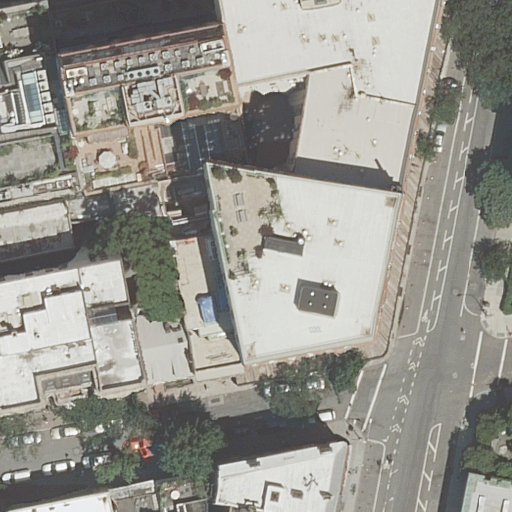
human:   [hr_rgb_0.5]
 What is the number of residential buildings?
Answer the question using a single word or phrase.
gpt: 16

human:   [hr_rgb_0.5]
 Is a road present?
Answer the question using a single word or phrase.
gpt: yes

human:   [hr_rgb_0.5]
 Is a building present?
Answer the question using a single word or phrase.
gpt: yes

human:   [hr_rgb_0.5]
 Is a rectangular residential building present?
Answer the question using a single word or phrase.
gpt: yes

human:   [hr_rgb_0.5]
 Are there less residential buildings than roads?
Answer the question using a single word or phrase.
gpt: no

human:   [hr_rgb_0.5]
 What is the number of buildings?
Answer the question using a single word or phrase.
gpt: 16

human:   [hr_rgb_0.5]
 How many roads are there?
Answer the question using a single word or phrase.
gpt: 2

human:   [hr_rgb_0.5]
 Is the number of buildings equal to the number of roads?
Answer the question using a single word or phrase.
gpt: no

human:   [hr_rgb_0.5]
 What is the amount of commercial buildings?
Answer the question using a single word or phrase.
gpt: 0

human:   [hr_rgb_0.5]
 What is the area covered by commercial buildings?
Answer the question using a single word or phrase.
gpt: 0m2

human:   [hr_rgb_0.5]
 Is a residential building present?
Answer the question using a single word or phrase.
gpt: yes

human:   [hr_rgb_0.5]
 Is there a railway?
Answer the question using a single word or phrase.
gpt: no

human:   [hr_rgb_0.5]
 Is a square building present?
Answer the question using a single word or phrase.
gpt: no

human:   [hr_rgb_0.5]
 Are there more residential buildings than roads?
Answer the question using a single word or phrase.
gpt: yes

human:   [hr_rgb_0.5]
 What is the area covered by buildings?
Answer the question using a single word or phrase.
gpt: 5525m2

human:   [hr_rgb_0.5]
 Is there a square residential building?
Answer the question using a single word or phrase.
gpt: no

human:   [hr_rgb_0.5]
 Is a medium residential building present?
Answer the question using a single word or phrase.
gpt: yes

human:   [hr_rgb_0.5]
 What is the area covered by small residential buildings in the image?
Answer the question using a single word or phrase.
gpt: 506m2

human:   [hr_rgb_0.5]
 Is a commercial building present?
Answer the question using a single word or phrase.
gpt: no

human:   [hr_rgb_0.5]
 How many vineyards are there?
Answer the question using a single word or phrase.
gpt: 0

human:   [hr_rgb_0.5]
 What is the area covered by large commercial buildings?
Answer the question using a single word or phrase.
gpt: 0m2

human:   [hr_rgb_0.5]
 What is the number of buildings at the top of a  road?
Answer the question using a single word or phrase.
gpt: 8

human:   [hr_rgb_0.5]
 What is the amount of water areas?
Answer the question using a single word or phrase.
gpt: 0

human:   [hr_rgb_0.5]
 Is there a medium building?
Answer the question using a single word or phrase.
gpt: yes

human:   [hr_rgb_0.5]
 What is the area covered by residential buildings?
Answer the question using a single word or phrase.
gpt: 5525m2

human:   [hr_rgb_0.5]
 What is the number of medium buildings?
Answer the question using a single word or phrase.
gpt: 5

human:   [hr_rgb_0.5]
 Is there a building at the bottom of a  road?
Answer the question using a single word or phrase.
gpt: yes

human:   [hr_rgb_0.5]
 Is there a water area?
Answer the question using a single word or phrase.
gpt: no

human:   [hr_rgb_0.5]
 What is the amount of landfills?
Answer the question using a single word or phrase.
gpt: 0

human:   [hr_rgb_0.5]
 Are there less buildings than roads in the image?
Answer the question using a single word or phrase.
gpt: no

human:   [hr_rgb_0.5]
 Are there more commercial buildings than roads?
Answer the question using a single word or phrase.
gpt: no

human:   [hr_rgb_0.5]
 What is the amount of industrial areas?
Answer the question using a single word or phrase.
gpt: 0

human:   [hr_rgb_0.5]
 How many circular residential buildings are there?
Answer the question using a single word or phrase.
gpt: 0

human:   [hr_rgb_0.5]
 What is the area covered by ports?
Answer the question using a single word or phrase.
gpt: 0m2

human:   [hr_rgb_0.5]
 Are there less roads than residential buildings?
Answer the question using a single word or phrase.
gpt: yes

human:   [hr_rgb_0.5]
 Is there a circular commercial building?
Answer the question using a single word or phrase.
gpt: no

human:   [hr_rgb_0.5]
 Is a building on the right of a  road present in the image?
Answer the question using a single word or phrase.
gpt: yes

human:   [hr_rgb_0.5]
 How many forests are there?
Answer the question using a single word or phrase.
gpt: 0

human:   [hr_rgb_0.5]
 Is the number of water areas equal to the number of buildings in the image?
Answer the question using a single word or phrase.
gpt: no

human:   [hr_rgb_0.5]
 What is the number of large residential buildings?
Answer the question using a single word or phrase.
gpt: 3

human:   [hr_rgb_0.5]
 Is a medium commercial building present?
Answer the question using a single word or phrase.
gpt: no

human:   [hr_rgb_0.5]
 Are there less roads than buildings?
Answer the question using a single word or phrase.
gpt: yes

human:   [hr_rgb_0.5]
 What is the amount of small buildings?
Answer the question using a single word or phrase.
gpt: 8

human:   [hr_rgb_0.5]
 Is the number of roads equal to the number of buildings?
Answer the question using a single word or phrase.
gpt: no

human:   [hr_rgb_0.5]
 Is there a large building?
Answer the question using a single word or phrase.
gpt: yes

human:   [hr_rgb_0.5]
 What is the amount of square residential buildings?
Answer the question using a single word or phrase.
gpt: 0

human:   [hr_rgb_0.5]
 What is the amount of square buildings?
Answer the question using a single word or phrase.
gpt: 0

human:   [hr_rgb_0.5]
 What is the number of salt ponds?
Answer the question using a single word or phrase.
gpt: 0

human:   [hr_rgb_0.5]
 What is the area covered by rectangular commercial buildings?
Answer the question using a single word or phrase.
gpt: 0m2

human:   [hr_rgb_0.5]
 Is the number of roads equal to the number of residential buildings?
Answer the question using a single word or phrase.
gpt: no

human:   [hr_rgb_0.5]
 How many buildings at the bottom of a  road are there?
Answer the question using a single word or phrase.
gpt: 8

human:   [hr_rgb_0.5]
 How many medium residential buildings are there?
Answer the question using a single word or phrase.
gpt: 5

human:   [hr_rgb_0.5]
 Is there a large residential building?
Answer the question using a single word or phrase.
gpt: yes

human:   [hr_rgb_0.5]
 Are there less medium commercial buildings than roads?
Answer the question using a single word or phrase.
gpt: yes

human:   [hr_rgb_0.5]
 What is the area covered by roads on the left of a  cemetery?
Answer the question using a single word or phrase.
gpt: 0m2

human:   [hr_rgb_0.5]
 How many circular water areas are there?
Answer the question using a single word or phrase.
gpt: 0

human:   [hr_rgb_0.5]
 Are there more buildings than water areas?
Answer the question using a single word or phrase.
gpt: yes

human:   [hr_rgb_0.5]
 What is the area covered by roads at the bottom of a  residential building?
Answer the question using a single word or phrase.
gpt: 0m2

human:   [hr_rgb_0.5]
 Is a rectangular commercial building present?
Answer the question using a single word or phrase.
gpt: no

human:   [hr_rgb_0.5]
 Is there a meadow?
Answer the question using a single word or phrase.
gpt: no

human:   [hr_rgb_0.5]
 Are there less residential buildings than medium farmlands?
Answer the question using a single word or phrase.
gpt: no

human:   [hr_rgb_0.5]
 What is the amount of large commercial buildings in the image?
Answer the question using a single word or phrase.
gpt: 0

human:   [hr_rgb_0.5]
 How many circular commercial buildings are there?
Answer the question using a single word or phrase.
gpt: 0

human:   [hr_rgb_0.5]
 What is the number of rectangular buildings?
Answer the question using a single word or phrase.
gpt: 12